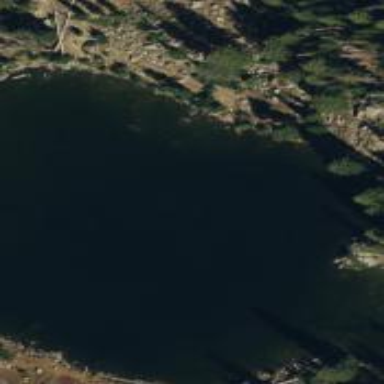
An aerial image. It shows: Serene lake surrounded by nature.